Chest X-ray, PA view. Patient: 41 years old, sex M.
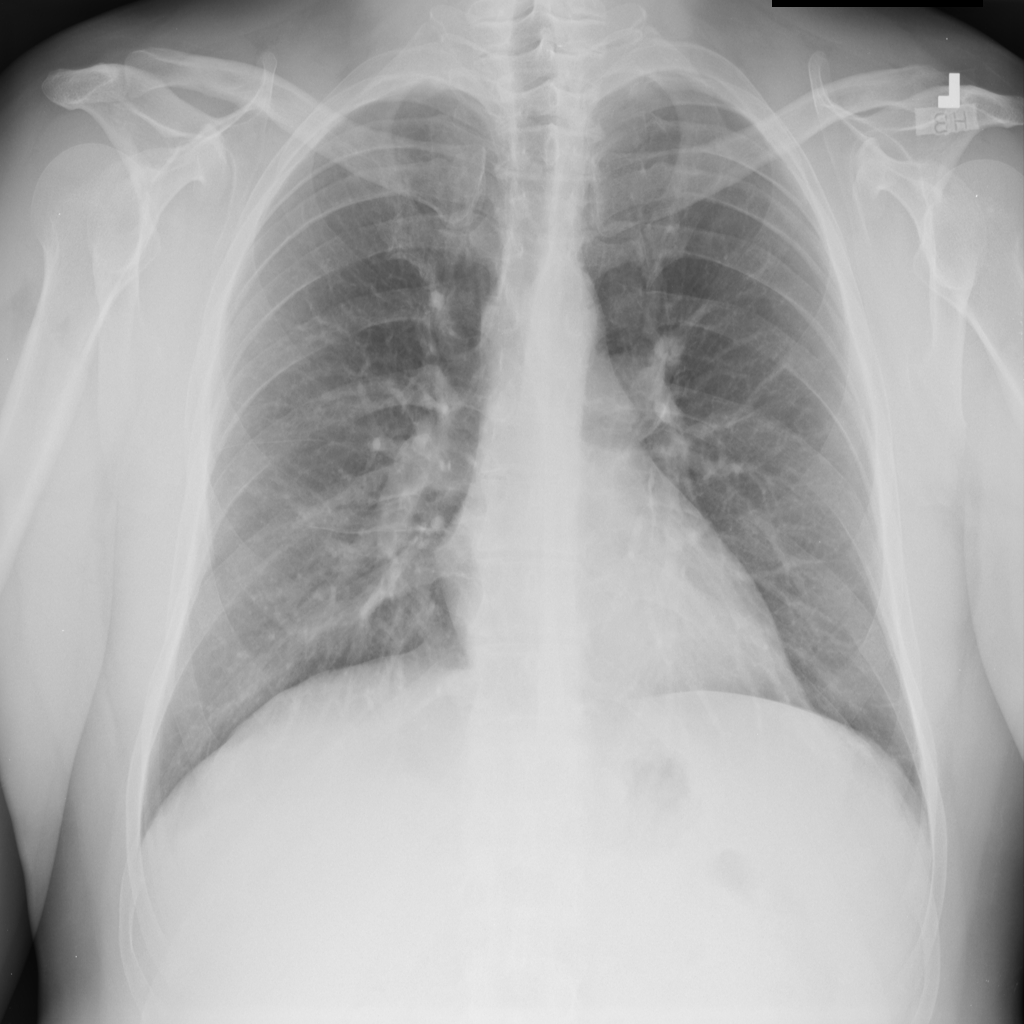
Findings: Atelectasis